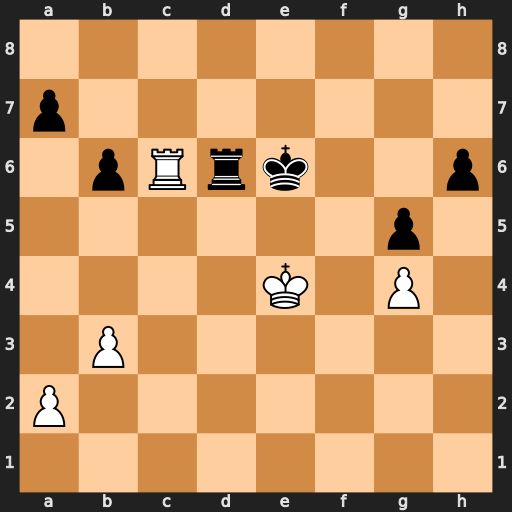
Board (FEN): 8/p7/1pRrk2p/6p1/4K1P1/1P6/P7/8
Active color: w
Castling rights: -
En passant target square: -
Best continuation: Rxd6+ Kxd6 Kf5 Kd5 Kg6 Ke4 Kxh6 Kf4 Kh5 a5 a4